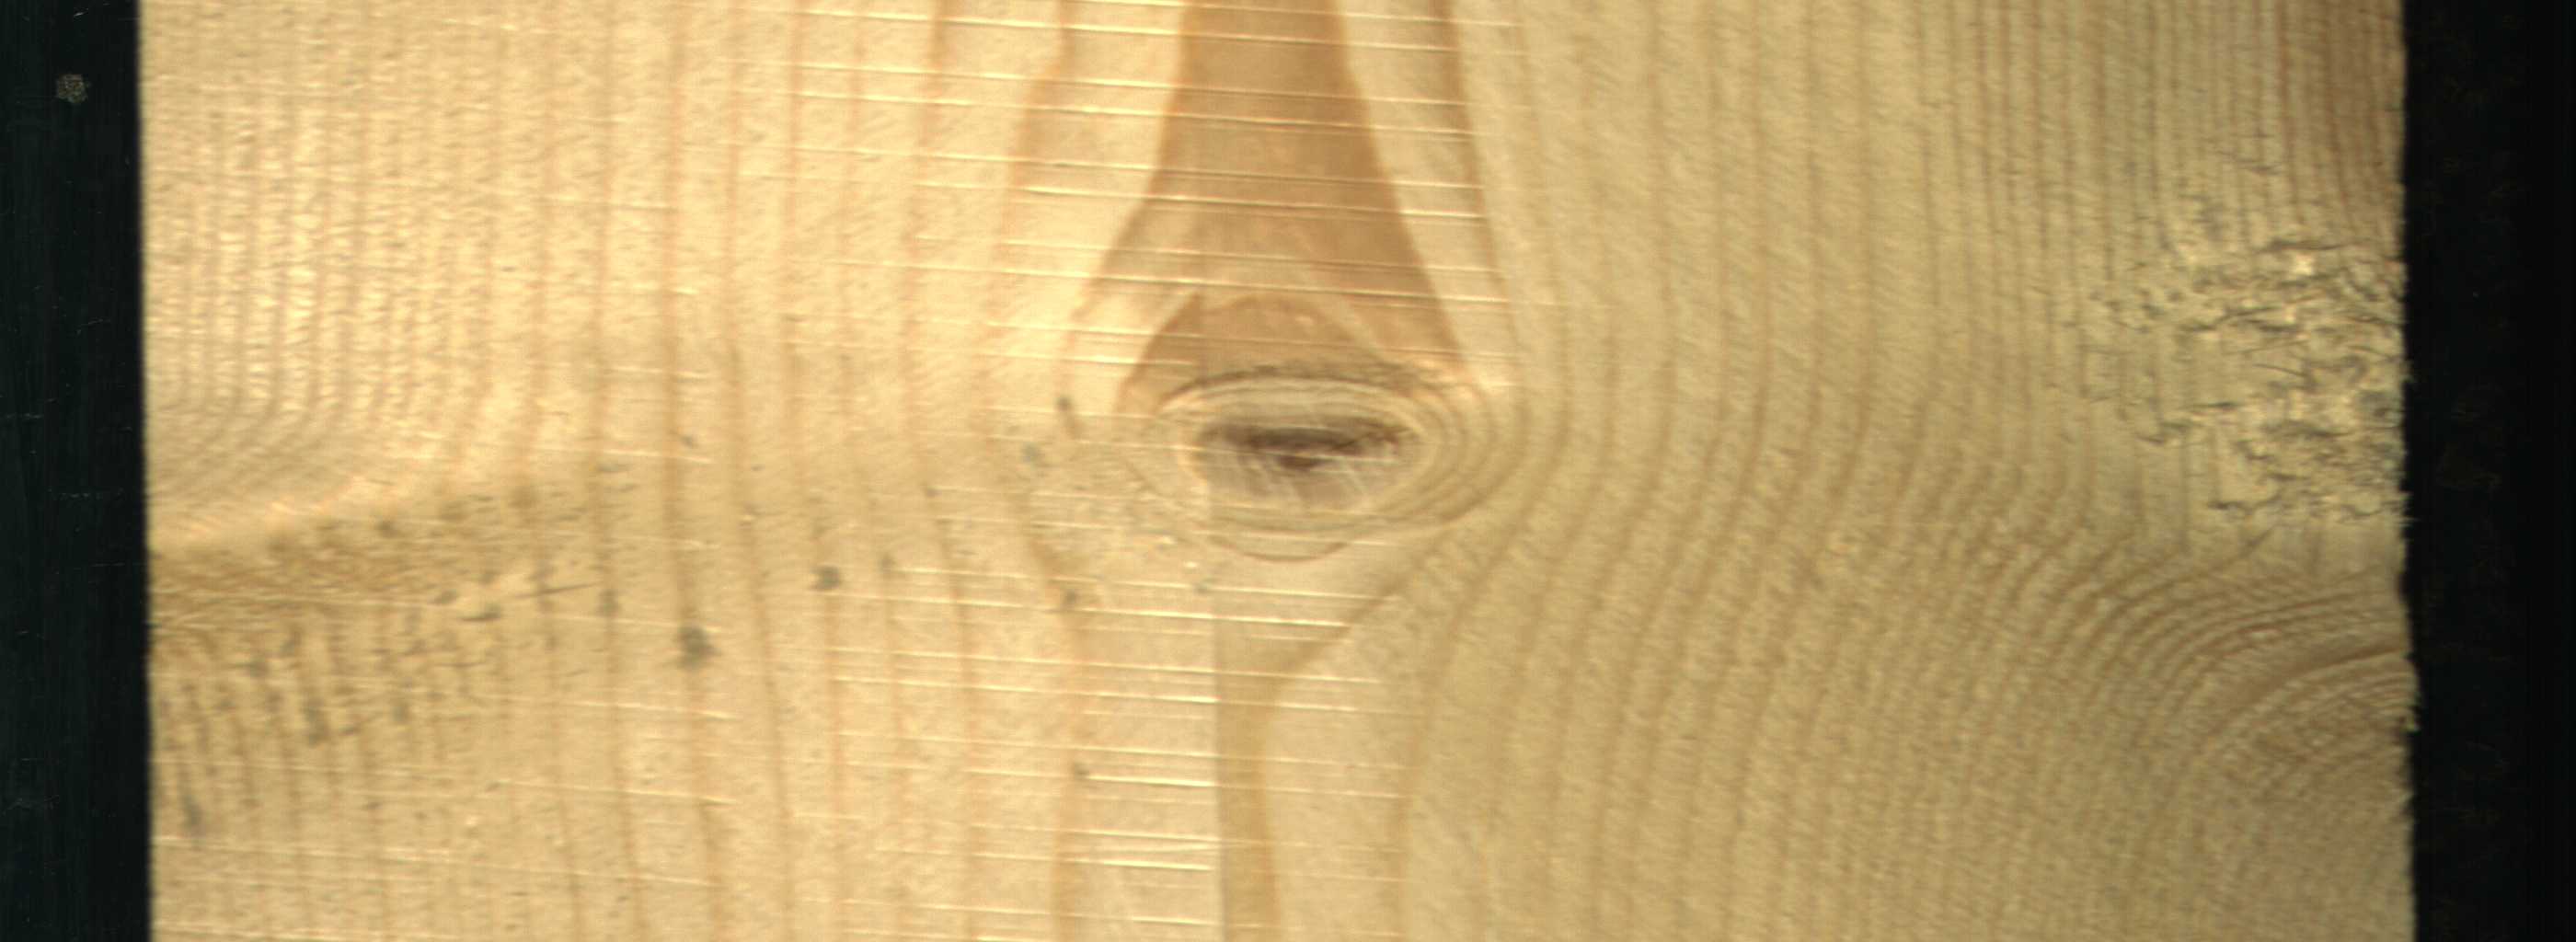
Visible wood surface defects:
Live_Knot